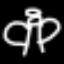
Label: angel